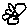
Label: flower